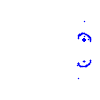
Particle: proton